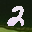
Label: 2